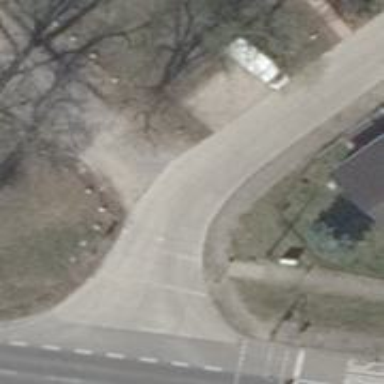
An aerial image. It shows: Compacted service road.